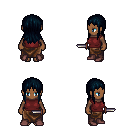
a pixel art fantasy rpg character, female body template, human, dark skin, maroon sleeveless shirt, robe skirt, raven unkempt hairstyle, maroon shoes, dagger, four views (front, back, left, right), 2x2 character sprite sheet, small pixel art, hard edges, no anti-aliasing